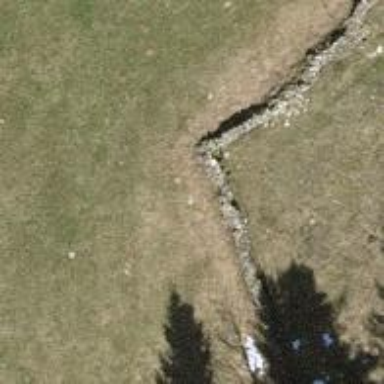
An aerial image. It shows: Wall made of dry stone.